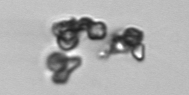
Label: Thalassiosira_TAG_external_detritus